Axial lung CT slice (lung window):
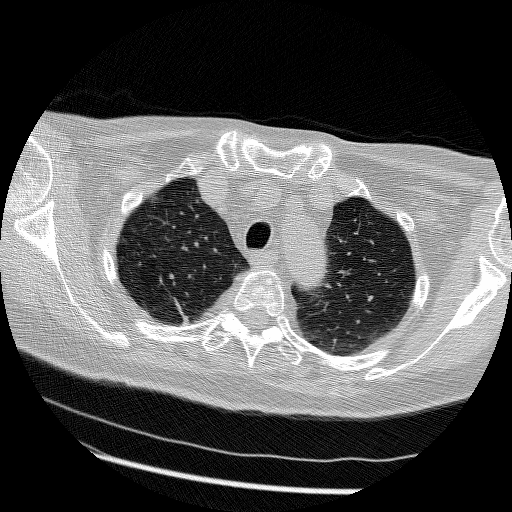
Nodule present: no